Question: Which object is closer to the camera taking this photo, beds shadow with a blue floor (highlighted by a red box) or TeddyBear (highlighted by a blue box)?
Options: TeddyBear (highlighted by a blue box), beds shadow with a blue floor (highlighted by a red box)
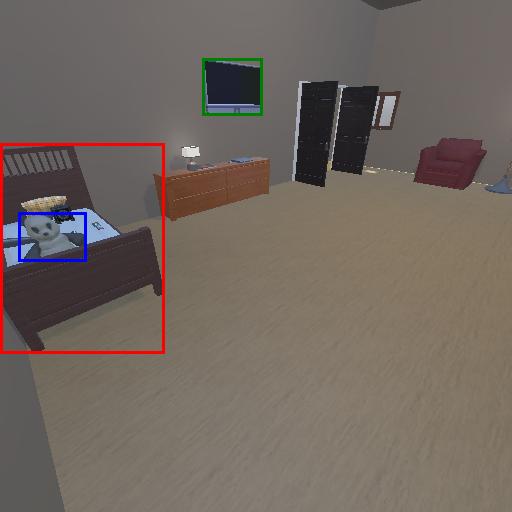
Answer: TeddyBear (highlighted by a blue box)